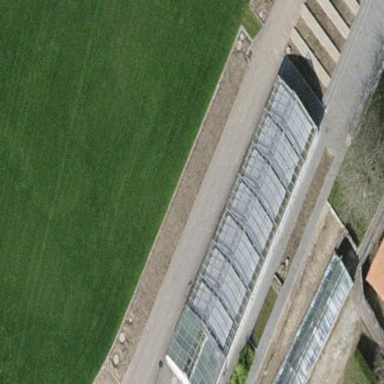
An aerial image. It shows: Greenhouse.